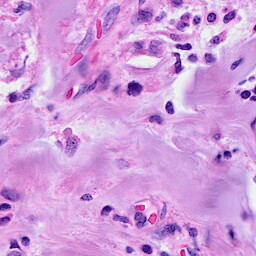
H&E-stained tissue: Breast